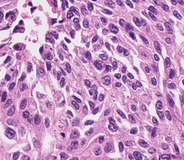
Tumor epithelial tissue: yes
Tumor-associated stroma tissue: no
Normal tissue: no